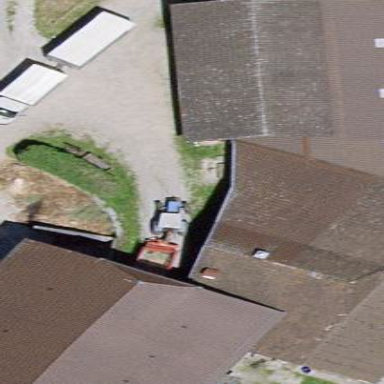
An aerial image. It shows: Rural barn.